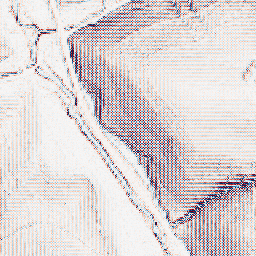
Category: wavelet
Decomposition family: wavelet_dwt
Decomposition parameters: wavelet: haar
level: 1
Upsampling method: cubic_catmull_rom
Upsampling parameters: scale: 8
Upsampling scale: 8